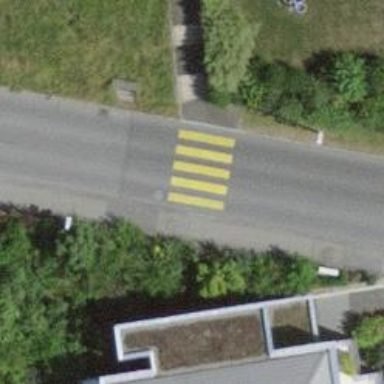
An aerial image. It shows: Kerb serving as barrier.